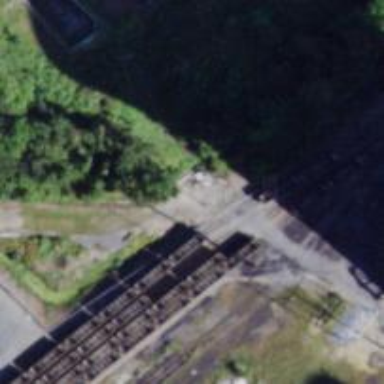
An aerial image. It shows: Rail spur service.